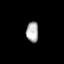
Tissue: lung
Cell type: Fibroblasts
Senescence score: 0.5406
Nuclear area (px): 254
Mean DAPI intensity: 168.961